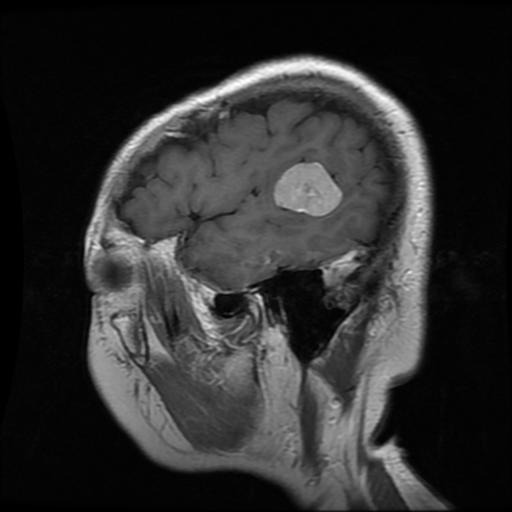
Label: meningioma